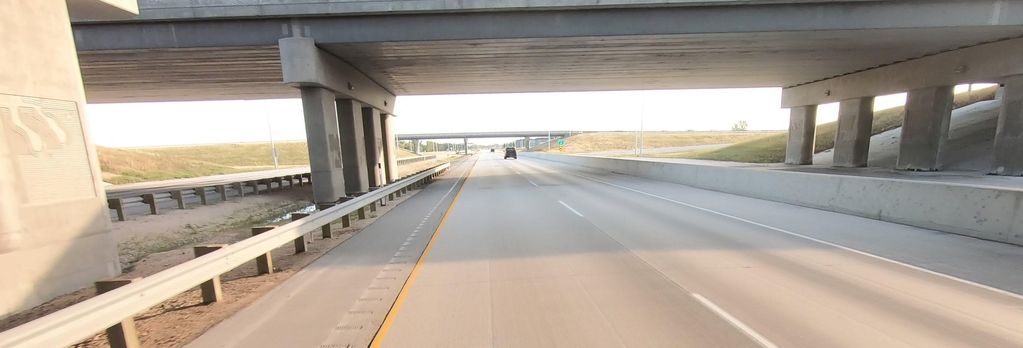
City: winnipeg